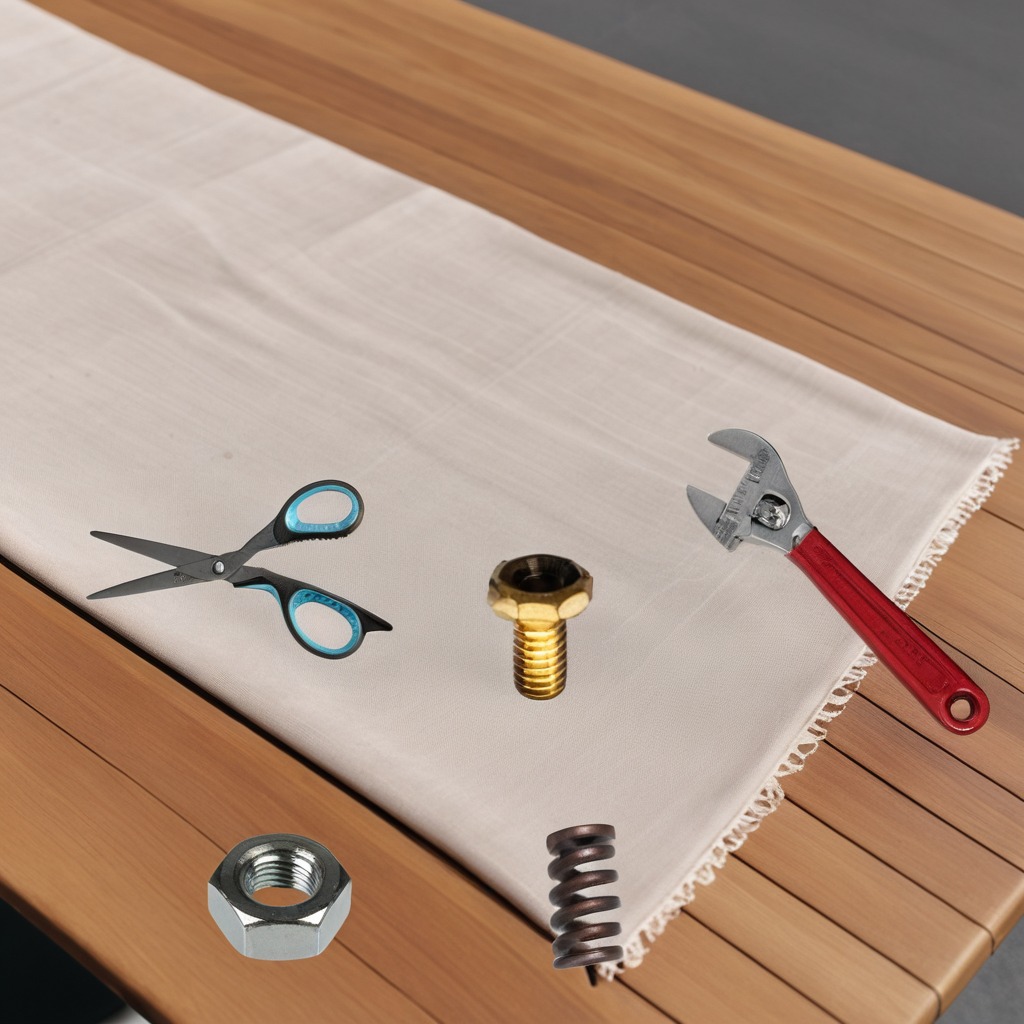
A metal machine screw, a coiled metal spring, a metal nut, a pair of scissors, and a wrench are lying on the wooden table in the outdoor workshop during daytime bright natural light soft shadows worn but beneath the cloth.